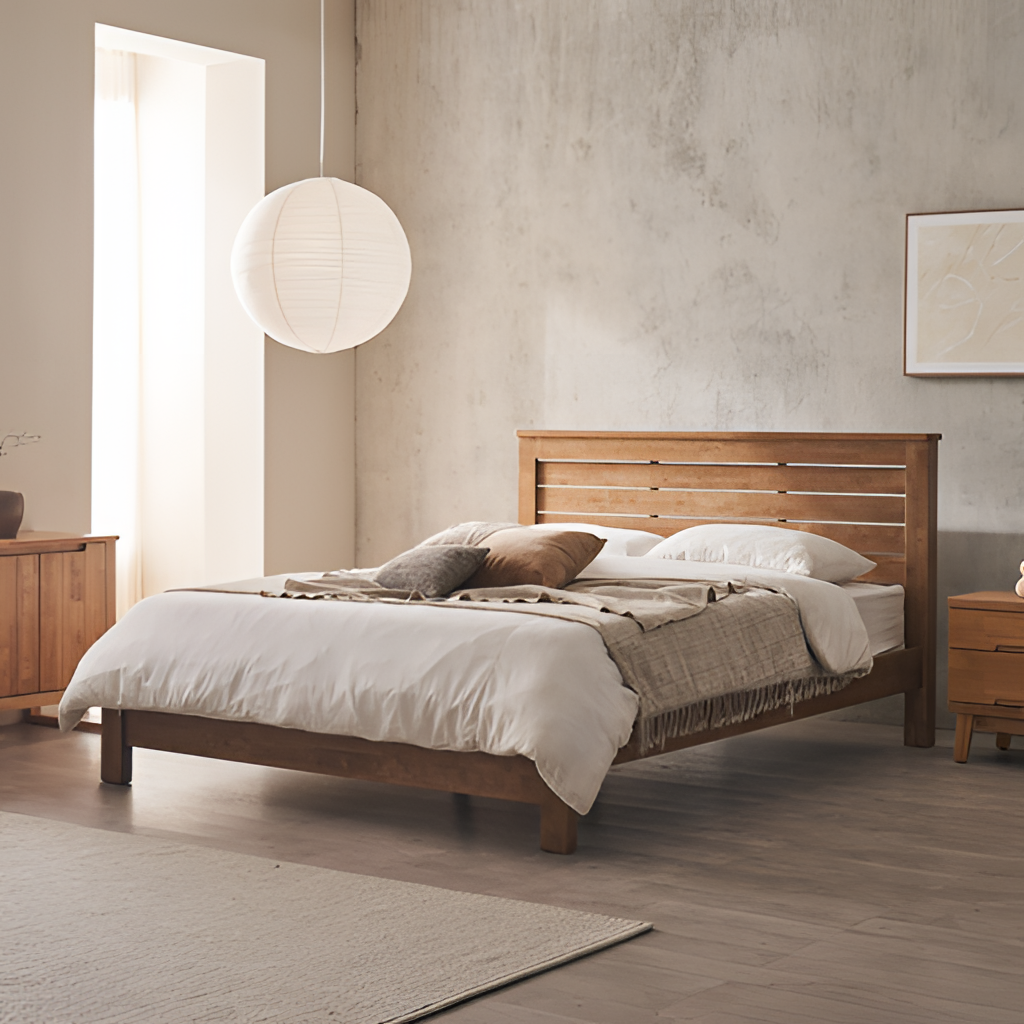
bedroom, wood bed, minimalist, gray wood flooring, with plank pattern, gray concrete wallpaper, with solid pattern